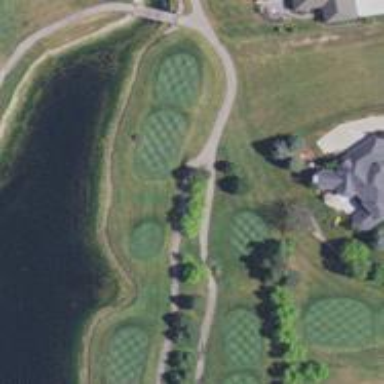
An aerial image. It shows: Service road designated as golf cart path.